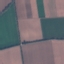
Land use / land cover: AnnualCrop